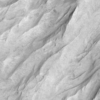
Label: not_dusty